Question: I currently have a UITableView containing 2 rows of a custom cell. I recently added a second prototype cell to my storyboard and have been attempting to add it to my UITableView with no success. My cellForRowAtIndexPAth method is as follows:
'''
func tableView(tableView: UITableView, cellForRowAtIndexPath indexPath: NSIndexPath) -> UITableViewCell {
let cell: FlightsDetailCell = tableView.dequeueReusableCellWithIdentifier("Cell", forIndexPath: indexPath) as FlightsDetailCell
cell.userInteractionEnabled = false
if indexPath.section == 0 {
cell.graphView.enableBezierCurve = true
cell.graphView.enableReferenceYAxisLines = true
cell.graphView.enableYAxisLabel = true
cell.graphView.colorYaxisLabel = UIColor.whiteColor()
cell.graphView.delegate = UIApplication.sharedApplication().delegate as BEMSimpleLineGraphDelegate
cell.graphView.dataSource = UIApplication.sharedApplication().delegate as BEMSimpleLineGraphDataSource
return cell
}
if indexPath.section == 1 {
cell.graphView.enableBezierCurve = true
cell.graphView.enableReferenceYAxisLines = true
cell.graphView.enableYAxisLabel = true
cell.graphView.colorYaxisLabel = UIColor.whiteColor()
cell.graphView.delegate = self
cell.graphView.dataSource = self
return cell
}
if indexPath.section == 2 {
let cell2: FlightsInformationCell = tableView.dequeueReusableCellWithIdentifier("Cell2", forIndexPath: indexPath) as FlightsInformationCell
cell2.userInteractionEnabled = false
return cell2
}
return cell
}
'''
Section 0 and Section 1 correctly load the prototype cell with ID "Cell" but when I go to load section 2 I get another instance of the first prototype cell less any data as it hasn't been assigned a delegate or dataSource. Otherwise the cells are set up identically with ID's of "Cell" and "Cell2" respectively but I can't seem to access "Cell2".
Additional Clarification: I have 2 prototype cells in my storyboard, they are both set up the same in that they both have their identifiers labeled in the same boxes, inherit from their own classes and have been declared the same in my UITableView. As for the delegates and dataSources, my original prototype cell holds a graph (uses BEMSimpleLineGraph), each instance of this cell has it's own delegate and datasource and shown in the above code for actions 0 and 1.
The first cell pictured below (in grey) is the original cell that holds a graph and cell2 is just below it in white.

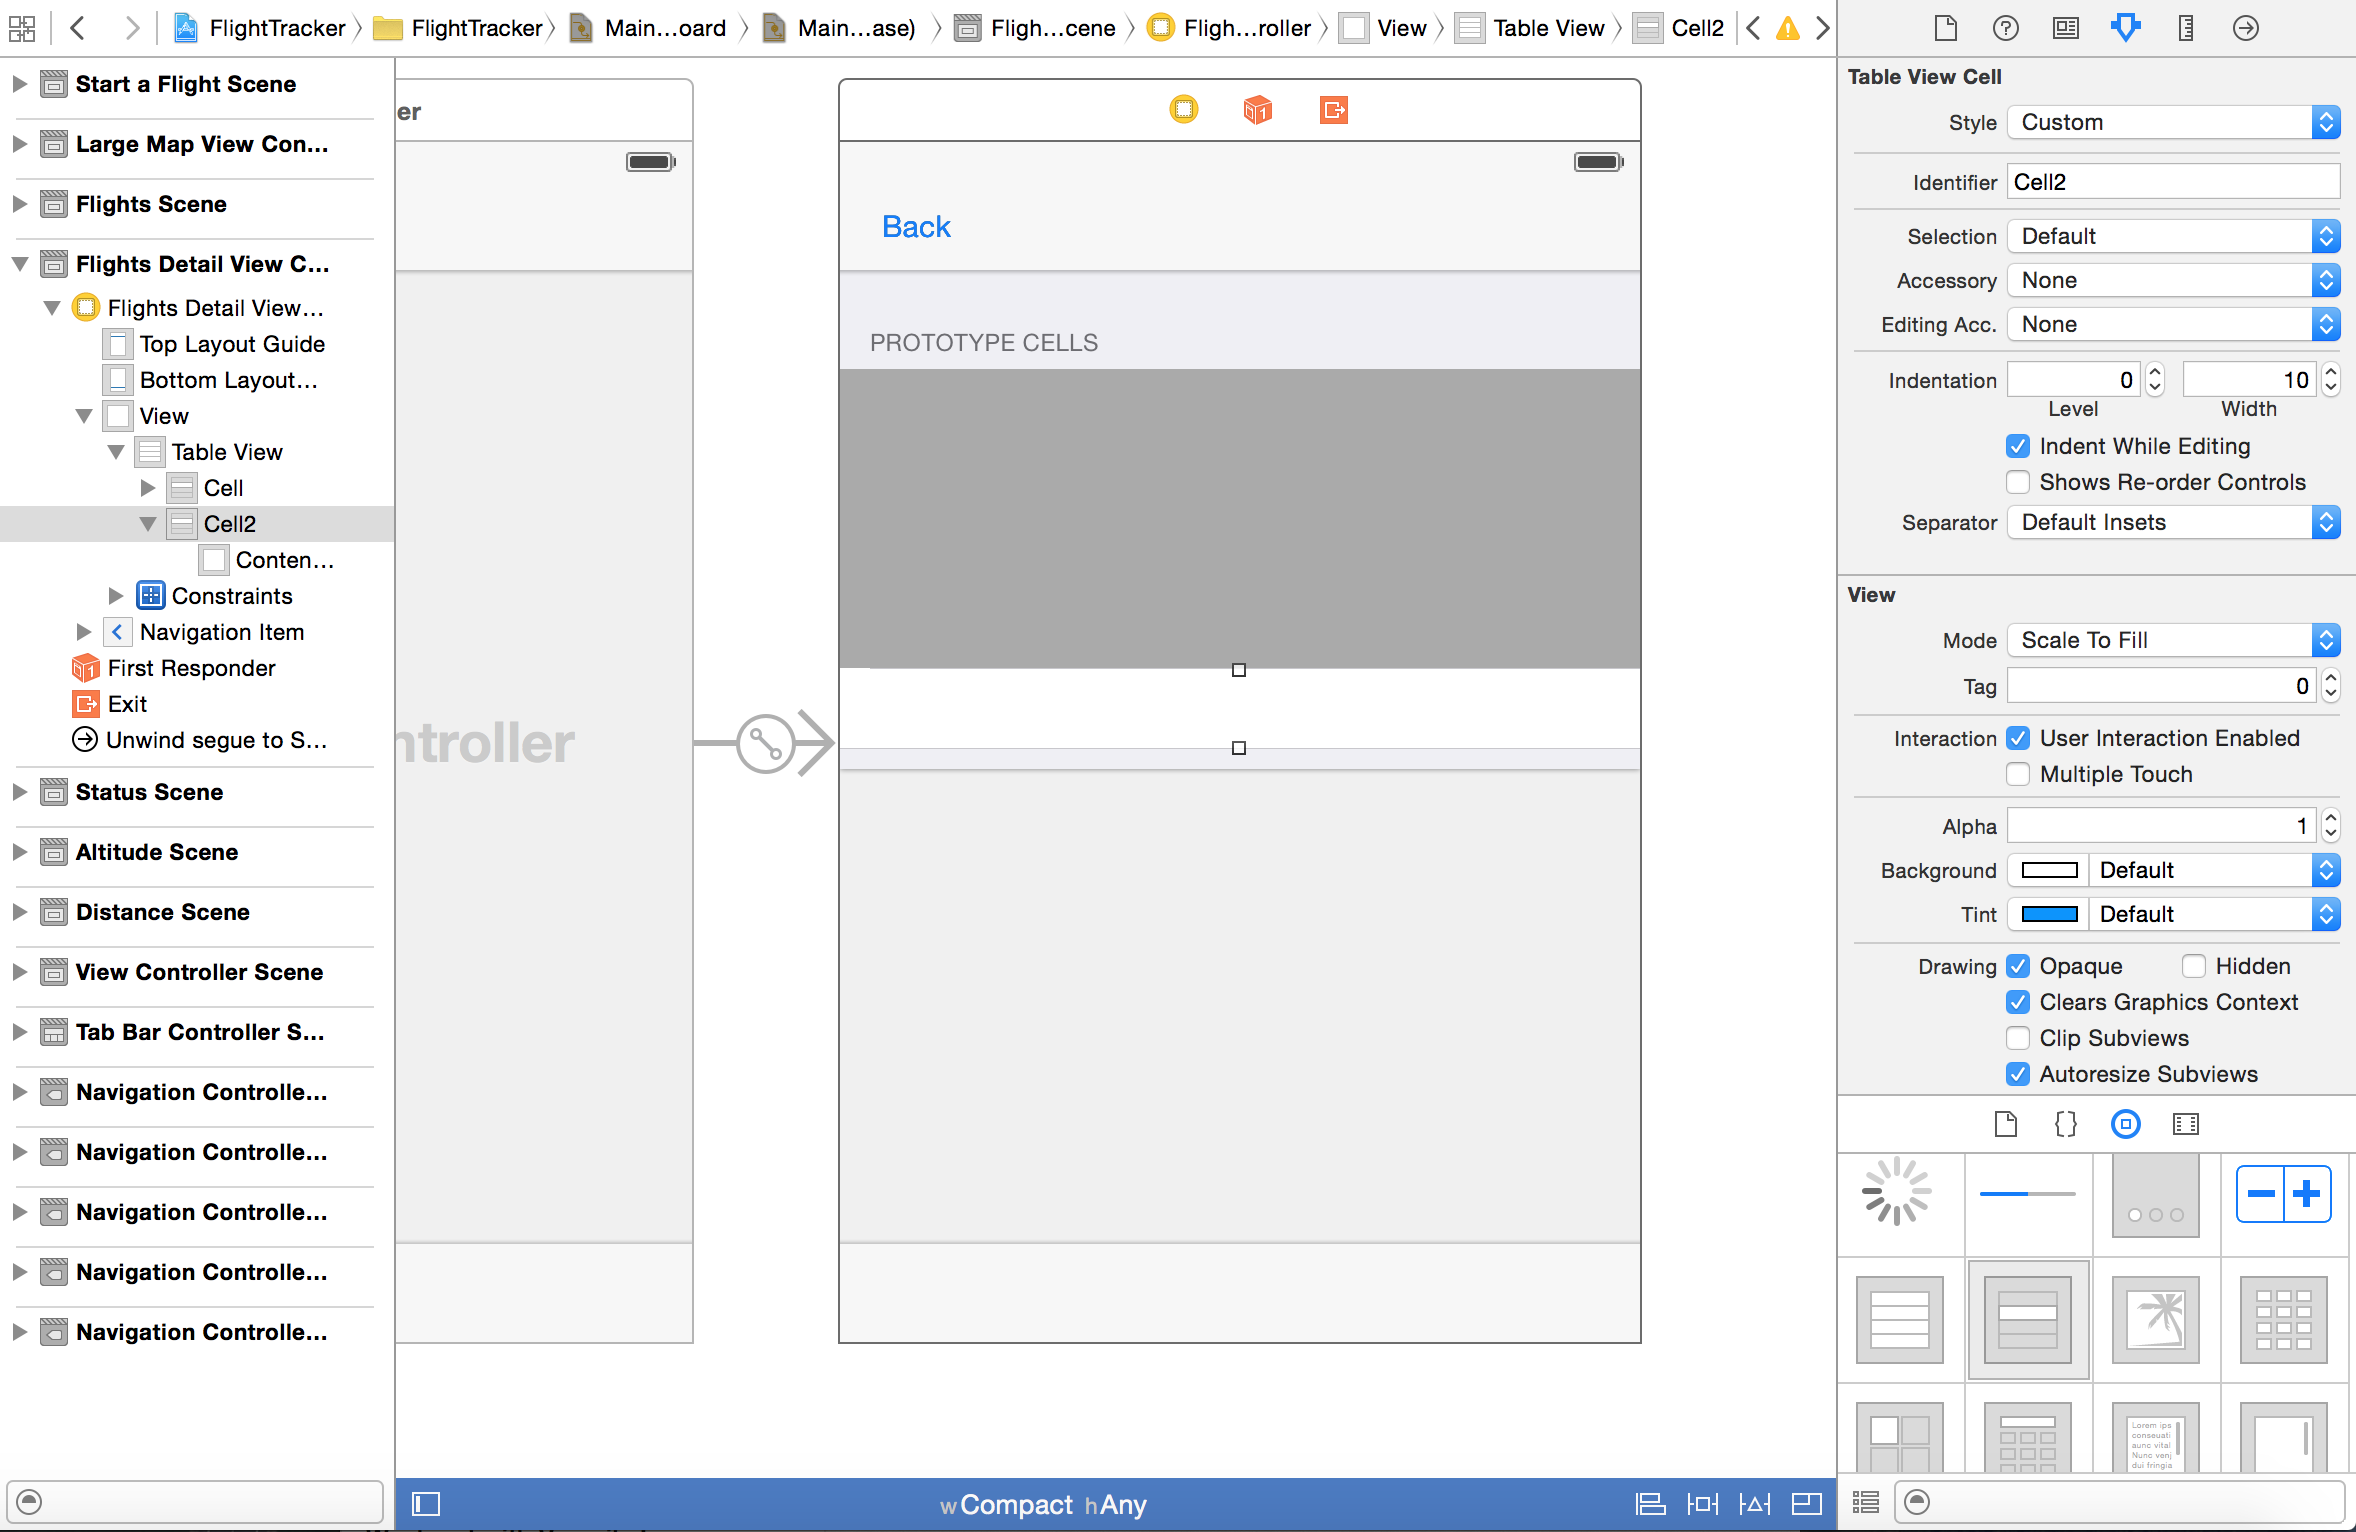
Answer: I set up a test app using code similar to what you have in 'cellForRowAtIndexPath', and I got the same results. Even though the code in my if 'indexPath.section == 2' clause was entered, the cell that was returned looked the same as my first two cells (but with no string in the label); this is despite the fact that I set it up with different sub views, and a log showed it to be the correct class for what I wanted for section
2. Why this happens, I don't know, but to fix it what you need to do is to dequeue the cell inside your if blocks like so.
'''
func tableView(tableView: UITableView, cellForRowAtIndexPath indexPath: NSIndexPath) -> UITableViewCell {
cell.userInteractionEnabled = false
if indexPath.section == 0 {
let cell: FlightsDetailCell = tableView.dequeueReusableCellWithIdentifier("Cell", forIndexPath: indexPath) as FlightsDetailCell
cell.graphView.enableBezierCurve = true
cell.graphView.enableReferenceYAxisLines = true
cell.graphView.enableYAxisLabel = true
cell.graphView.colorYaxisLabel = UIColor.whiteColor()
cell.graphView.delegate = UIApplication.sharedApplication().delegate as BEMSimpleLineGraphDelegate
cell.graphView.dataSource = UIApplication.sharedApplication().delegate as BEMSimpleLineGraphDataSource
return cell
}
else if indexPath.section == 1 {
let cell: FlightsDetailCell = tableView.dequeueReusableCellWithIdentifier("Cell", forIndexPath: indexPath) as FlightsDetailCell
cell.graphView.enableBezierCurve = true
cell.graphView.enableReferenceYAxisLines = true
cell.graphView.enableYAxisLabel = true
cell.graphView.colorYaxisLabel = UIColor.whiteColor()
cell.graphView.delegate = self
cell.graphView.dataSource = self
return cell
}
else {
let cell2: FlightsInformationCell = tableView.dequeueReusableCellWithIdentifier("Cell2", forIndexPath: indexPath) as FlightsInformationCell
cell2.userInteractionEnabled = false
return cell2
}
'''
}
This could be further refactored to take out repetitive code, but this should work...